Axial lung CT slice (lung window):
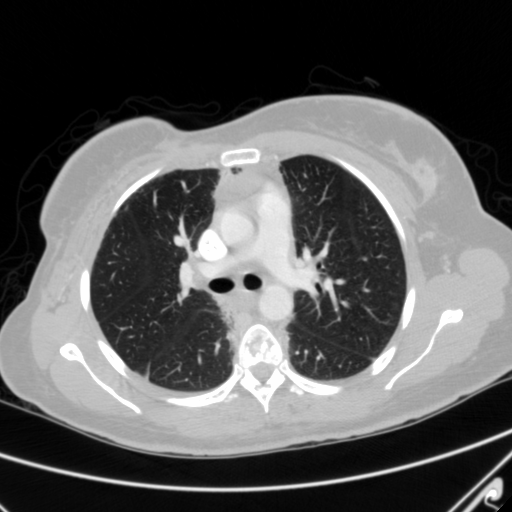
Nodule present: no